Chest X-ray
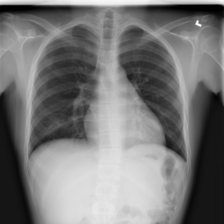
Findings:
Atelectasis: negative
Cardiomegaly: negative
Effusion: negative
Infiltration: negative
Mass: negative
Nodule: negative
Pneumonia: negative
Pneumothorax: negative
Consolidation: negative
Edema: negative
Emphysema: negative
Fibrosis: negative
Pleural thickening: negative
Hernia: negative